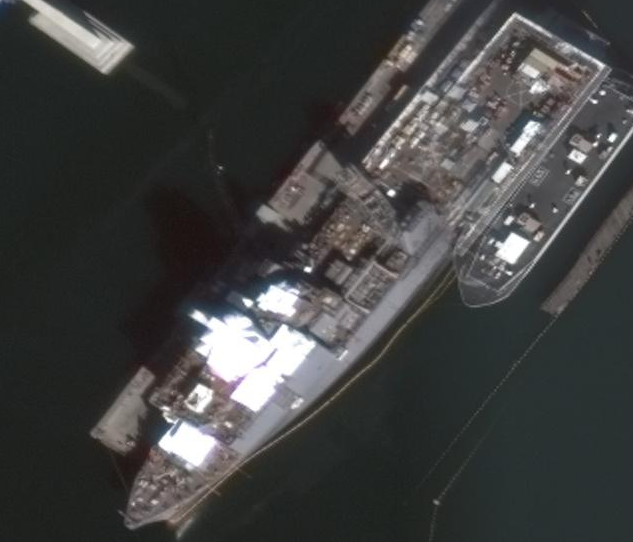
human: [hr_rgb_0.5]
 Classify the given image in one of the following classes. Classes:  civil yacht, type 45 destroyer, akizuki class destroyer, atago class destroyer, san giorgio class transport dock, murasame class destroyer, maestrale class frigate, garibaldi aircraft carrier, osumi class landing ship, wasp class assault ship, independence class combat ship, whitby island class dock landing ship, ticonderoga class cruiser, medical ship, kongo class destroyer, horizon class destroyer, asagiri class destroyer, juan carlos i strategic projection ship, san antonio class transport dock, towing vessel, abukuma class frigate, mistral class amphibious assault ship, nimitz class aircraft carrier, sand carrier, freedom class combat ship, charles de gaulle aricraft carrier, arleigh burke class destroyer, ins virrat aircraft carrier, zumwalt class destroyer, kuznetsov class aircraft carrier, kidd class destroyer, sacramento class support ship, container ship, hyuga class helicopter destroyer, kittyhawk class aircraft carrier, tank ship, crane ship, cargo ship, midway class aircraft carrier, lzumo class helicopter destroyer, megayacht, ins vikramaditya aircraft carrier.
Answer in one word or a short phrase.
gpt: Whitby Island class dock landing ship